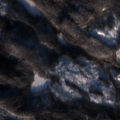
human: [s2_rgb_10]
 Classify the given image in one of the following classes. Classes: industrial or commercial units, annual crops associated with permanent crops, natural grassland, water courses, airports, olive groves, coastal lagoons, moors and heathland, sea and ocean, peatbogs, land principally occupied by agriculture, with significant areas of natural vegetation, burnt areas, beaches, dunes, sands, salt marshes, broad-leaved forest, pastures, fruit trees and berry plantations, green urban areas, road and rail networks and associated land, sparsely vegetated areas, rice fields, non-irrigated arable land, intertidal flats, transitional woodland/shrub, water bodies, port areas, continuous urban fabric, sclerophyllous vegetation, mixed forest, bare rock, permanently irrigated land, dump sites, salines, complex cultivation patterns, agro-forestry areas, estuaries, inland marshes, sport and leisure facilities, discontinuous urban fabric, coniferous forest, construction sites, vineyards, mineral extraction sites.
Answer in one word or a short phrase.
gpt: coniferous forest, mixed forest, water bodies